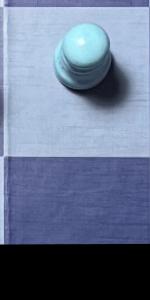
Label: Empty